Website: bh-photo
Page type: gifting
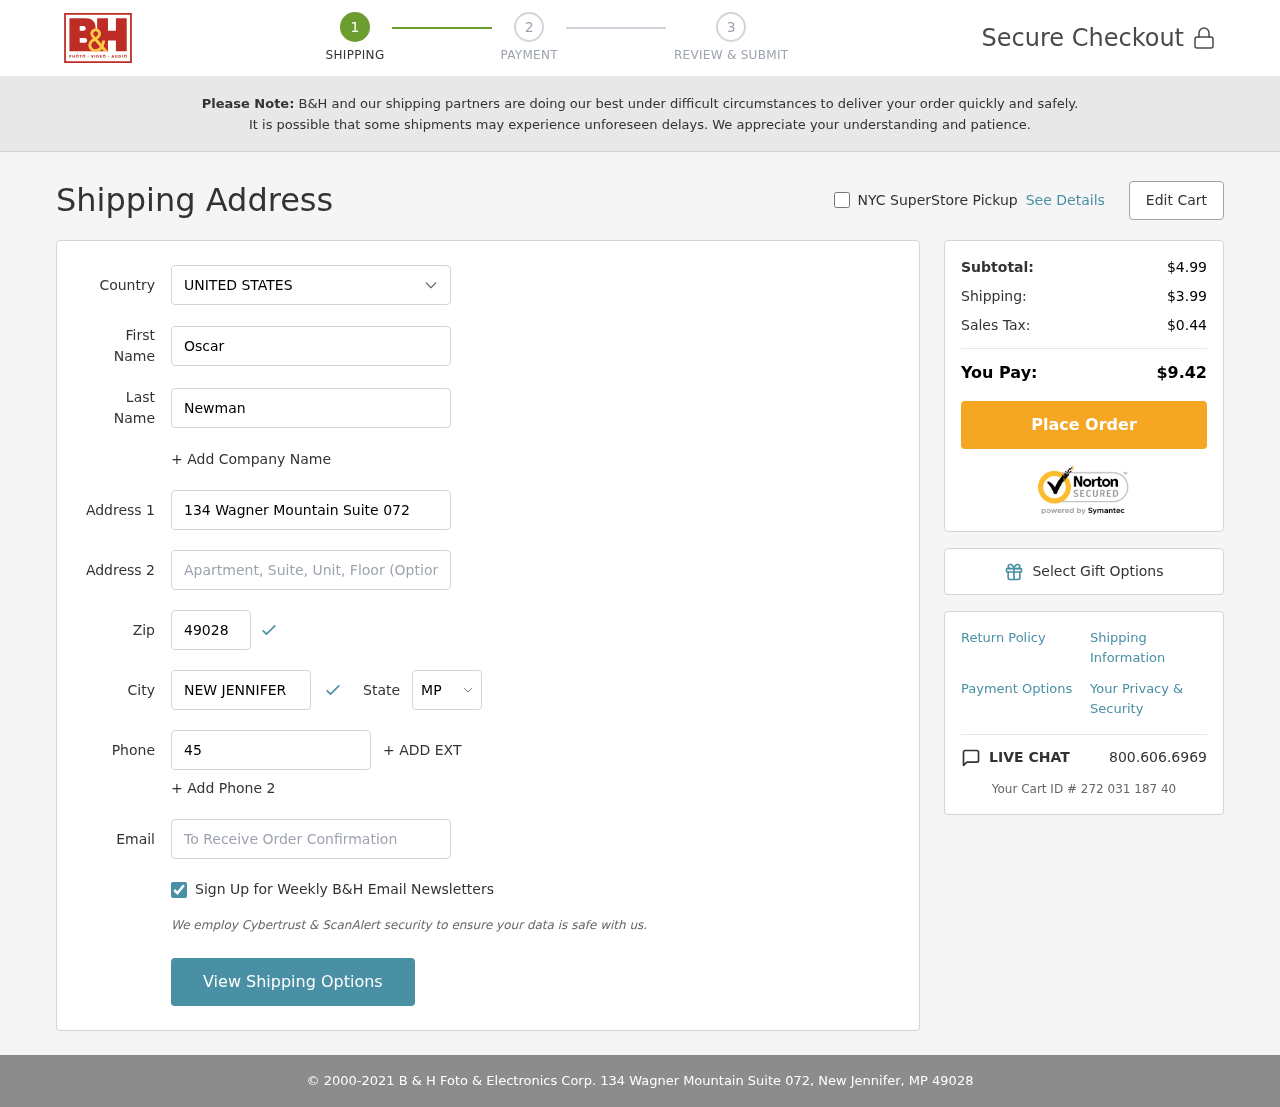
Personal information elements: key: PII_CITY
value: New Jennifer
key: PII_COUNTRY
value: United States
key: PII_EMAIL
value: oscar.newman@gmail.com
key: PII_FIRSTNAME
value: Oscar
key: PII_LASTNAME
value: Newman
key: PII_PHONE
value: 4523756668
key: PII_POSTCODE
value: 49028
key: PII_STATE_ABBR
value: MP
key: PII_STREET
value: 134 Wagner Mountain Suite 072
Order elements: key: ORDER_SUBTOTAL
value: $4.99
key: ORDER_SHIPPING_COST
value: $3.99
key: ORDER_TAX
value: $0.44
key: ORDER_TOTAL
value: $9.42
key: ORDER_ID
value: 272 031 187 40